【题型】证明题　【知识点】平面几何　【难度】medium
综合与实践：九年级某学习小组以“角平分线的关联”为主题开展数学探究活动。

\vspace{1em}
\textbf{【问题探究】}

如图$\textcircled{1}$，$CP$ 为 $\triangle ABC$ 的角平分线，求证：$\dfrac{PA}{PB} = \dfrac{AC}{BC}$。

甲同学的思路：关联“平行线、等腰三角形”，过点\(B\)作\(BD \parallel AC\)，交\(CP\)的延长线于点\(D\)，利用“三角形的相似”可证结论；

乙同学的思路：关联“角平分线上的点到角的两边的距离相等”，过点\(P\)分别作\(PD \perp AC\)于点\(D\)，\(PE \perp BC\)于点\(E\)，利用“等面积法”也可证结论；

丙同学认为甲、乙两位同学的思路均是正确的，同时丙还有新发现：如果交换命题的题设和结论，得到“如图$\textcircled{1}$，\(P\)为\(\triangle ABC\)的边\(AB\)上一点，如果\(\dfrac{PA}{PB} = \dfrac{AC}{BC}\)，那么\(CP\)是\(\triangle ABC\)的角平分线”仍为真命题。

\vspace{1em}
\textbf{【问题解决】}

(1) 你认为丙同学的新发现正确吗？若正确，请予以证明；若不正确，请说明理由；

(2) 如图$\textcircled{2}$，\(CP\)为\(\triangle ABC\)的角平分线，\(DE\)垂直平分\(CP\)，垂足为\(D\)，交\(AB\)的延长线于点\(E\)，连接\(CE\)。若\(AC = 6\)，\(BC = 4\)，\(PA = 3\)，求\(CE\)的长；

(3) 如图$\textcircled{3}$，设\(BD = x\)，过点\(B\)作\(BH \parallel AC\)交\(CE\)于点\(H\)，证明\(\dfrac{BE}{AE} = \dfrac{BD}{AD}\)，构建方程求解。
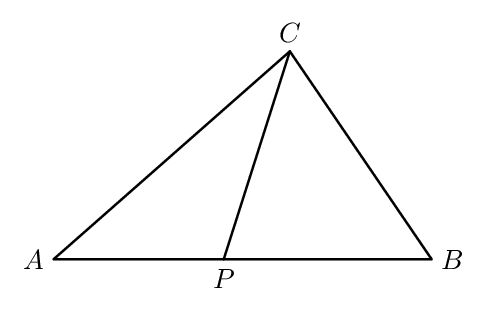
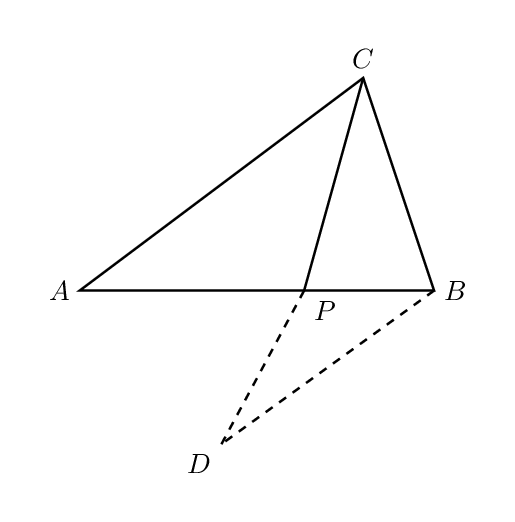
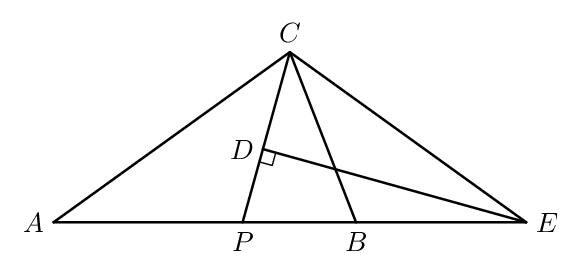
【解答】
\vspace{1em}
\textbf{【答案】}
(1) 正确，见解析

(2) \(6\)

(3) \(1\)

\vspace{1em}
\textbf{【分析】} 本题属于相似形综合题，考查了相似三角形的判定和性质，角平分线的性质，解题的关键是学会添加常用辅助线，构造平行线解决问题。

(1) 如图1，过点\(B\)作\(BD \parallel AC\)，与\(CP\)的延长线交于点\(D\)，利用相似三角形的性质证明即可；

(2) 证明\(\triangle AEC \backsim \triangle CEB\)，推出\(\dfrac{AC}{BC} = \dfrac{CE}{BE}\)，延长求解可得结论；

(3) 如图$\textcircled{3}$中，设\(BD = x\)，过点\(B\)作\(BH \parallel AC\)交\(CE\)于点\(H\)，证明\(\dfrac{BE}{AE} = \dfrac{BD}{AD}\)，构建方程求解。

\vspace{1em}
\textbf{【详解】} (1) 解：正确，

理由：如图1，过点\(B\)作\(BD \parallel AC\)，与\(CP\)的延长线交于点\(D\)，

$\therefore \triangle PAC \backsim \triangle PBD$，

$\therefore \dfrac{PA}{PB} = \dfrac{AC}{BD}$，

$\because \dfrac{PA}{PB} = \dfrac{AC}{BC}$，

$\therefore BD = BC$，

$\therefore \angle D = \angle BCP$，

$\because BD \parallel AC$，

$\therefore \angle D = \angle ACP$，

$\therefore \angle BCP = \angle ACP$，

$\therefore CP$ 是 $\triangle ABC$ 的角平分线；

(2) 解：$\because CP$ 为 $\angle ACB$ 的角平分线，

$\therefore \dfrac{PA}{PB} = \dfrac{AC}{BC}$，$\angle PCA = \angle PCB$，

$\because \triangle ABC$ 中，$AC = 6$，$BC = 4$，$PA = 3$，

$\therefore \dfrac{3}{PB} = \dfrac{6}{4}$，

$\therefore PB = 2$，

$\because CP$ 的垂直平分线 $DE$ 交 $AB$ 的延长线于点 $E$，

$\therefore CE = PE$，

$\therefore \angle ECP = \angle EPC$，

$\because \angle ECP = \angle ECB + \angle PCB$，$\angle EPC = \angle A + \angle PCA$，

$\therefore \angle ECB = \angle A$，

$\because \angle AEC = \angle CEB$，

$\therefore \triangle AEC \backsim \triangle CEB$，

$\therefore \dfrac{AC}{BC} = \dfrac{CE}{BE}$，

$\therefore \dfrac{6}{4} = \dfrac{CE}{CE - 2}$，

$\therefore CE = 6$，

$\therefore CE$ 的长为 $6$；

(3) 解：如图$\textcircled{3}$，设 $BD = x$，过点 $B$ 作 $BH \parallel AC$ 交 $CE$ 于点 $H$，

$\because EC$ 平分 $\angle BCJ$，

$\therefore \angle BCH = \angle HCJ$，

$\because BH \parallel AJ$，

$\therefore \angle CHB = \angle HCJ$，

$\therefore \angle BCH = \angle BHC$，

$\therefore BH = BC$，

$\therefore \dfrac{BH}{AC} = \dfrac{BC}{AC} = \dfrac{BE}{EA}$，

$\because CD$ 平分 $\angle ACB$，

$\therefore \dfrac{BC}{AC} = \dfrac{BD}{AD}$，

$\therefore \dfrac{BE}{AE} = \dfrac{BD}{AD}$，

$\therefore \dfrac{3 - x}{6} = \dfrac{x}{3}$，

$\therefore x = 1$，

$\therefore BD$ 的长为 $1$。

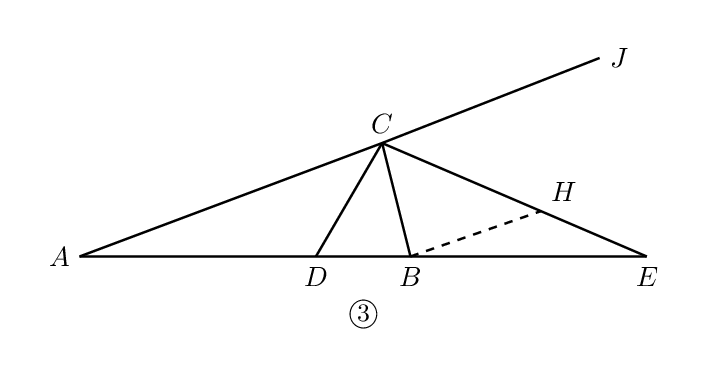
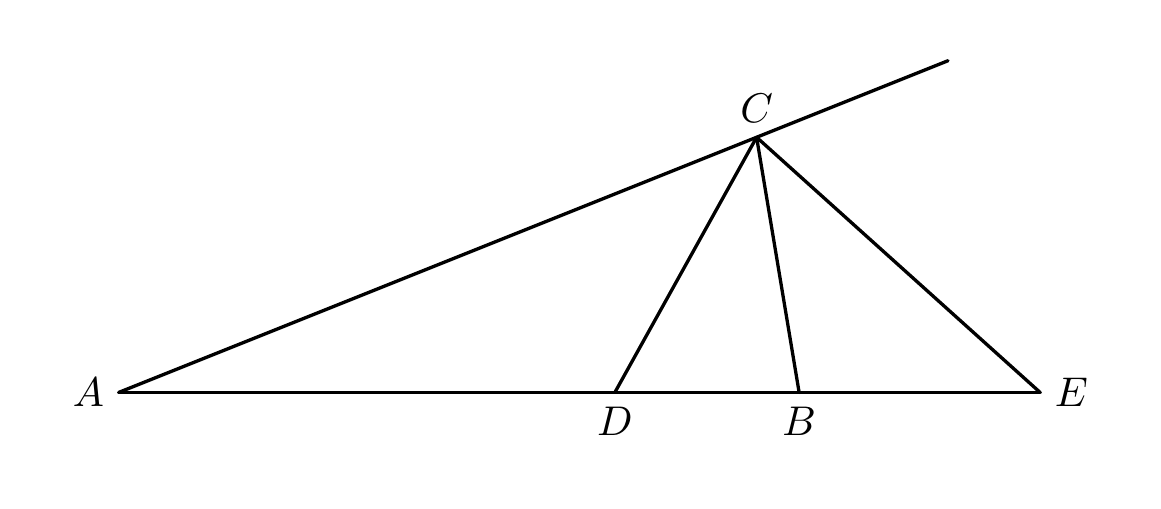